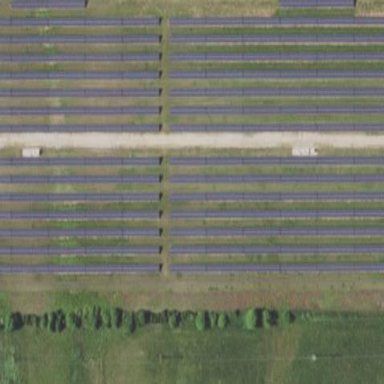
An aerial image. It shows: Solar power plant using photovoltaic technology.